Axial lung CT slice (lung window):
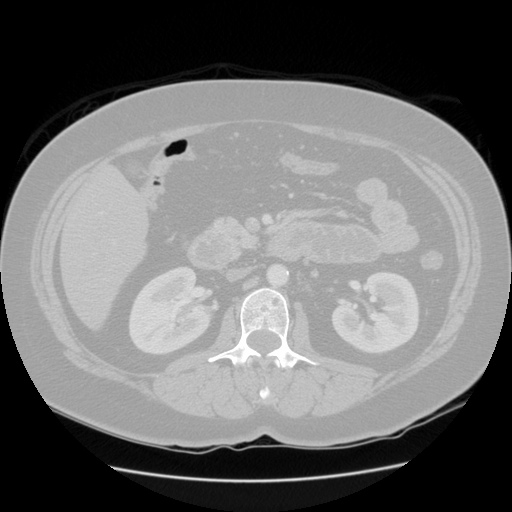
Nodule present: no